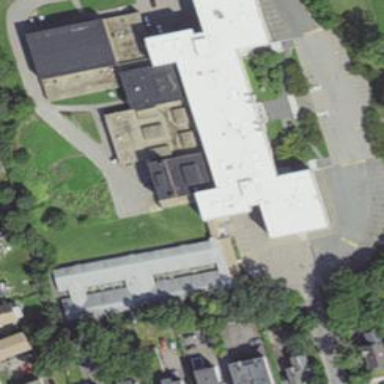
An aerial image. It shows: School.